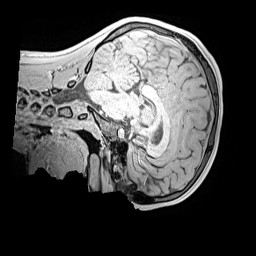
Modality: MP2RAGE
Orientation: sagittal
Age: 12
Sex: male
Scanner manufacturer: siemens
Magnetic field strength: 3 T
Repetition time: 4 s
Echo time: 0.00299 s